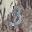
Label: 3